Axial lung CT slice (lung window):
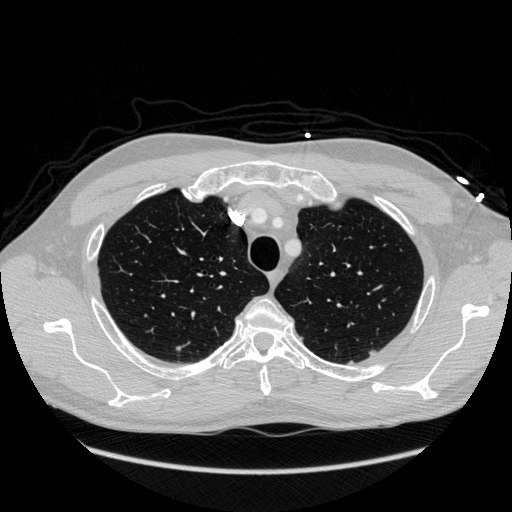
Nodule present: no